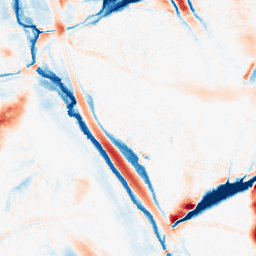
Category: morphological
Decomposition family: morphological_ellipse
Decomposition parameters: operation: average
width: 30
height: 50
Upsampling method: bspline
Upsampling parameters: scale: 4
Upsampling scale: 4